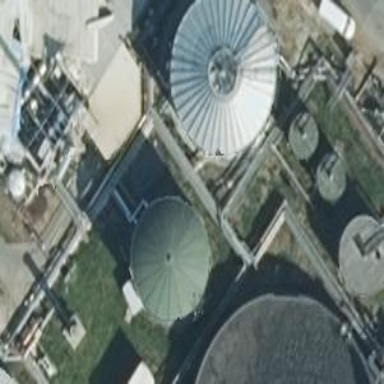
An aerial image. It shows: Storage tank with man-made structure.